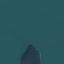
Land use / land cover: SeaLake